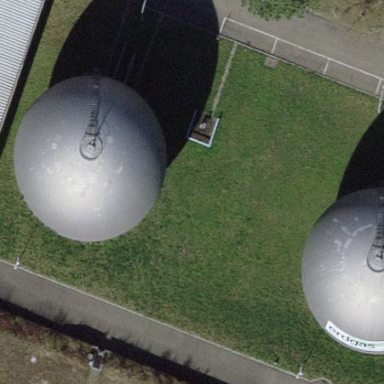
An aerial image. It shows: Gasometer inside building.